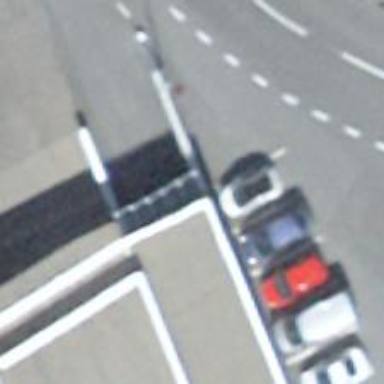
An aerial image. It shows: Parking entrance.